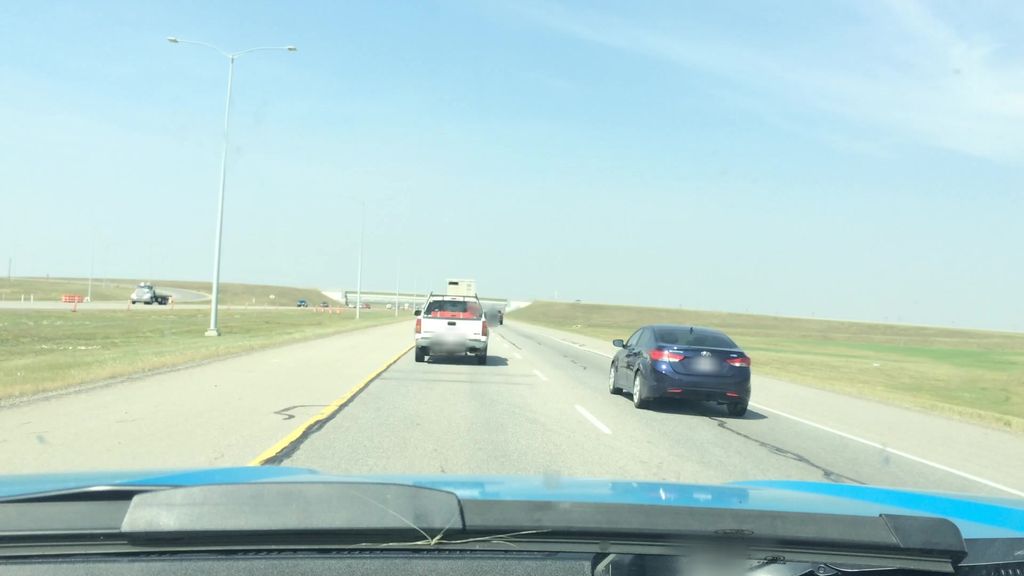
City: calgary